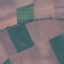
Land use / land cover: AnnualCrop